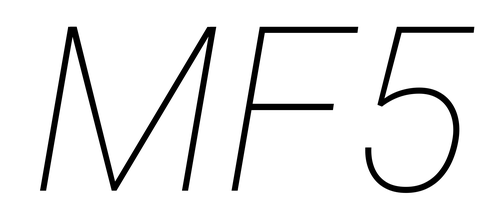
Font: Roboto-Italic_Thin_Italic